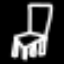
Label: chair